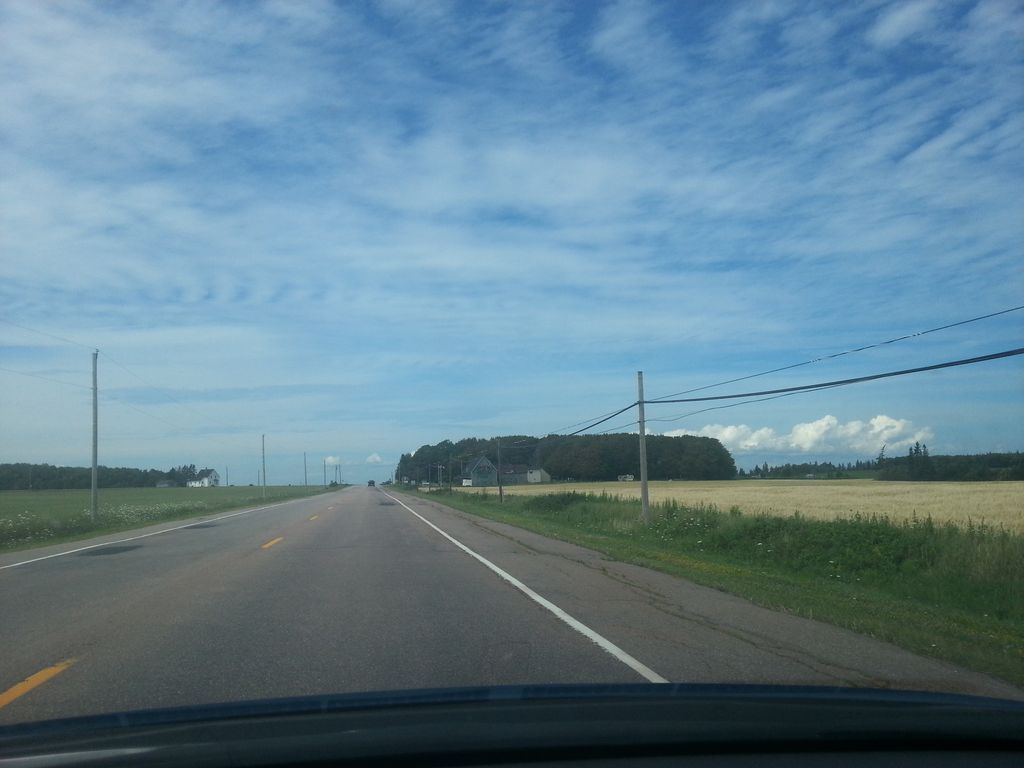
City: charlottetown